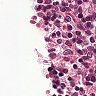
Metastatic tissue present: no